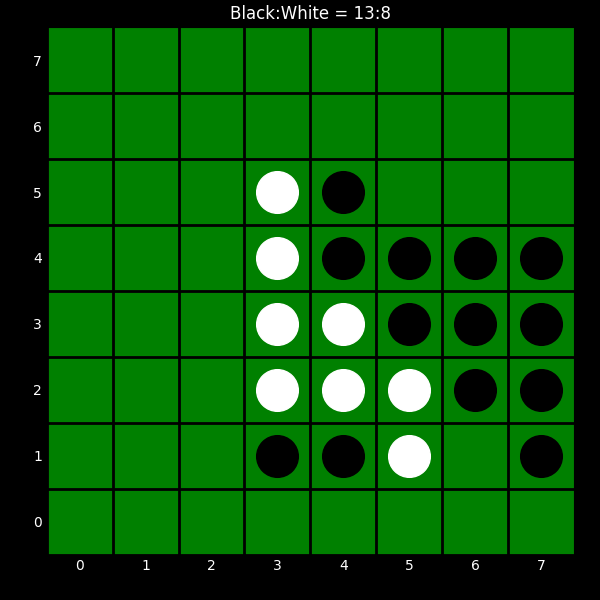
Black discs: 13
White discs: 8